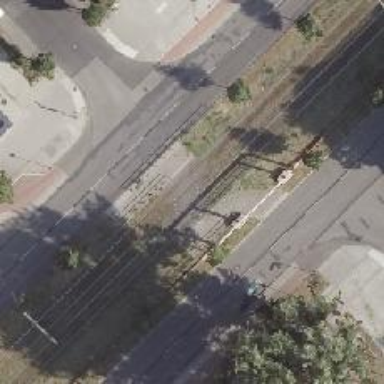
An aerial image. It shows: Uncontrolled tram railway crossing.